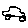
Label: car